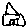
Label: house